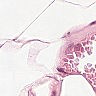
Metastatic tissue present: no